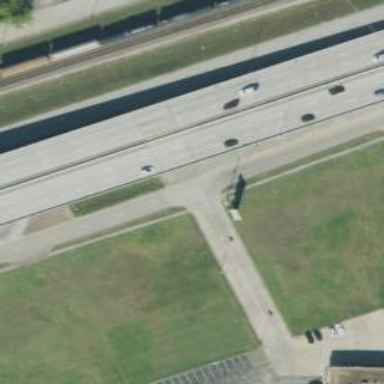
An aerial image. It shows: Bridge over trunk highway with expressway.